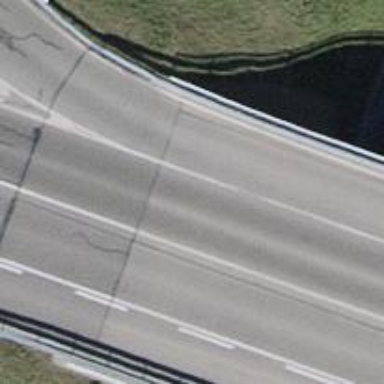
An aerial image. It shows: Motorway junction.